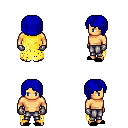
a pixel art fantasy rpg character, male body template, human, tanned skin, yellow tattered cape, metal pants, blue pageboy hairstyle, metal gloves, black slippers, four views (front, back, left, right), 2x2 character sprite sheet, small pixel art, hard edges, no anti-aliasing